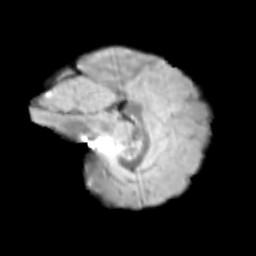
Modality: T2w
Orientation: sagittal
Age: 13
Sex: female
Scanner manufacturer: siemens
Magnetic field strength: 3 T
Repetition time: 3.8 s
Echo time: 0.07 s